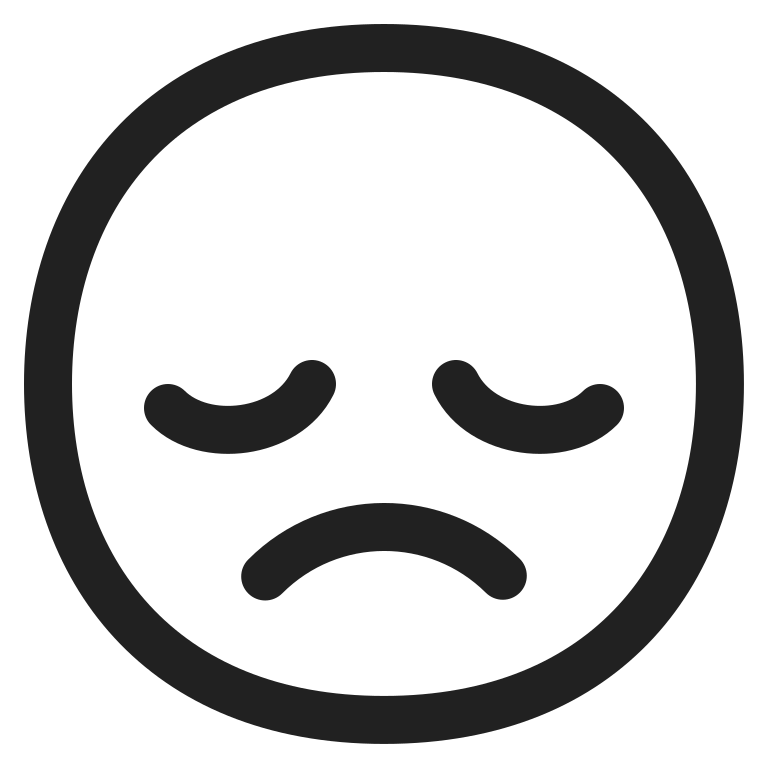
disappointed face high contrast